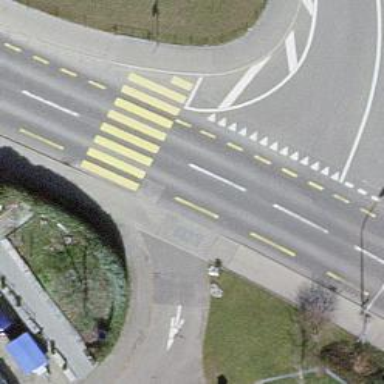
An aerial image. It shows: Uncontrolled zebra crossing with zebra markings.